Question: I am using <URL>. It is a control that allows center, left and right viewcontrollers. I want to have one background image showing while all three view controllers have a clear background. I have that in place, but the problem is that my subviews all have black shadow behind it. Is there a way to remove all the subviews shadow?

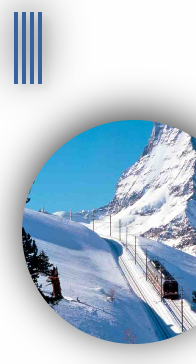
Answer: Looking into the MMDrawerController, check out the property 'showsShadow'. Try setting it to 'NO' when you load the MMDrawerController. It looks like it affects the center view controller. You can also try changing (MMDrawerController.m lines 37/38)
'''
CGFloat const MMDrawerDefaultShadowRadius = 10.0f;
CGFloat const MMDrawerDefaultShadowOpacity = 0.8;
'''